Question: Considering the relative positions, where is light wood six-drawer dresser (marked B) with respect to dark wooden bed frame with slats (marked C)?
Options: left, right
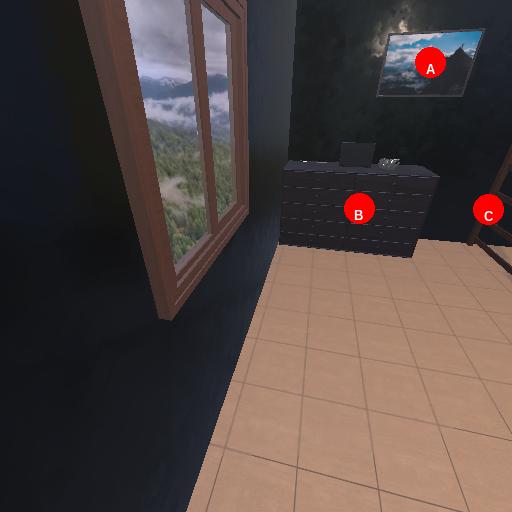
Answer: left